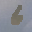
Label: 6